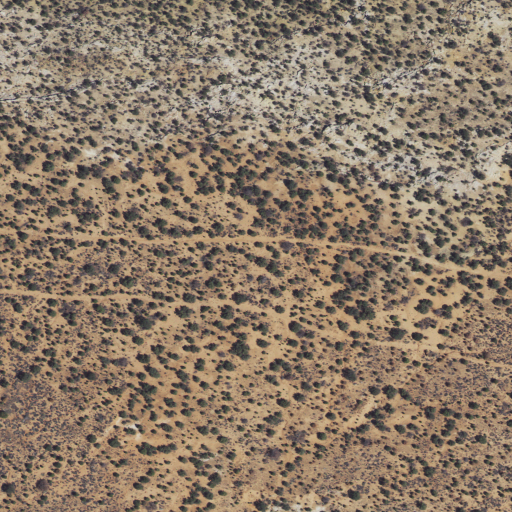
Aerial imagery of bench in Utah named Reynolds Point containing only shrub